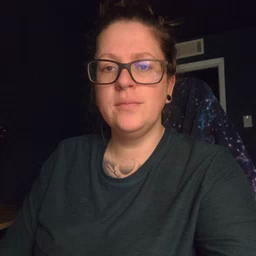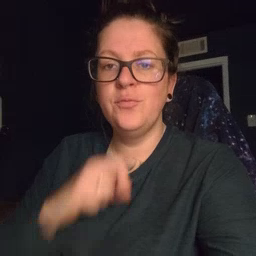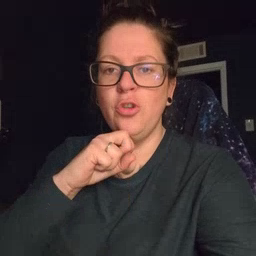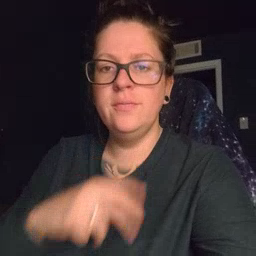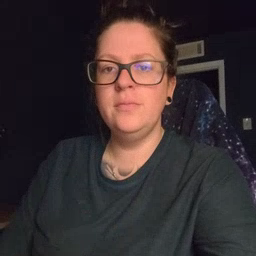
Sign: frog